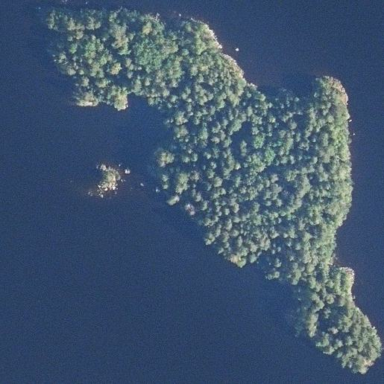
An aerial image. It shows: Islet covered with woodland forest.